Question: I'm making a little app for applying various filters on an image using Qt and C++.
My question is, is it possible to add multiple on a ?
As i want to add buttons for re-applying the last 5 filters on the dock.
Here is an example of what i want to achieve.

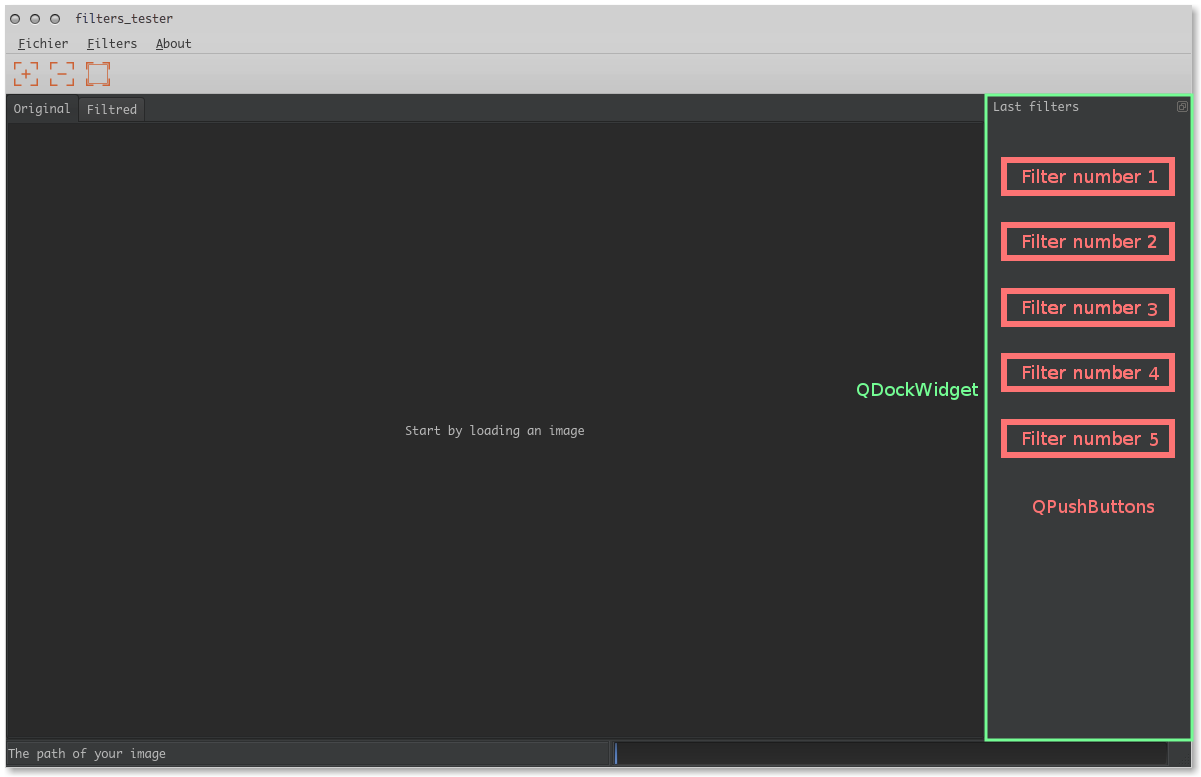
Answer: It is possible add to multiple 'QWidget's into any 'QWidget'.
It looks like you probably want to do something like this:
'''
QDockWidget dock(QLatin1String("Last filters"));
QWidget* multiWidget = new QWidget();
QVBoxLayout* layout = new QVBoxLayout();
QPushButton* filter1 = new QPushButton(QLatin1String("Filter number 1"));
QPushButton* filter2 = new QPushButton(QLatin1String("Filter number 2"));
QPushButton* filter3 = new QPushButton(QLatin1String("Filter number 3"));
QPushButton* filter4 = new QPushButton(QLatin1String("Filter number 4"));
QPushButton* filter5 = new QPushButton(QLatin1String("Filter number 5"));
QLabel* label = new QLabel(QLatin1String("QPushButtons"));
layout->addWidget(filter1);
layout->addWidget(filter2);
layout->addWidget(filter3);
layout->addWidget(filter4);
layout->addWidget(filter5);
layout->addWidget(label);
multiWidget->setLayout(layout);
dock.setWidget(multiWidget);
'''